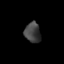
Tissue: skin
Cell type: Epithelial cells
Senescence score: 0.2106
Nuclear area (px): 313
Mean DAPI intensity: 65.754